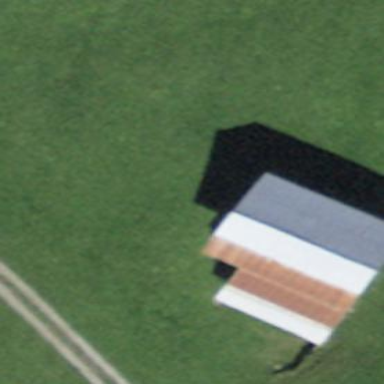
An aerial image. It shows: Rural barn.